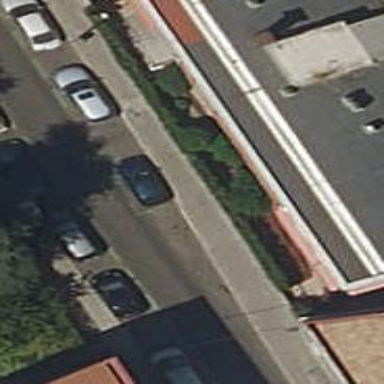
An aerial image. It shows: Wall barrier.